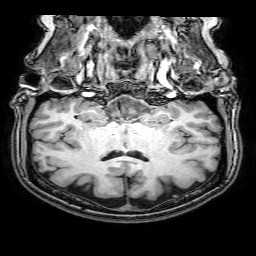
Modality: T1w
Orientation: sagittal
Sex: female
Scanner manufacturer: philips
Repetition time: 0.008161 s
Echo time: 0.00374 s